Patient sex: M
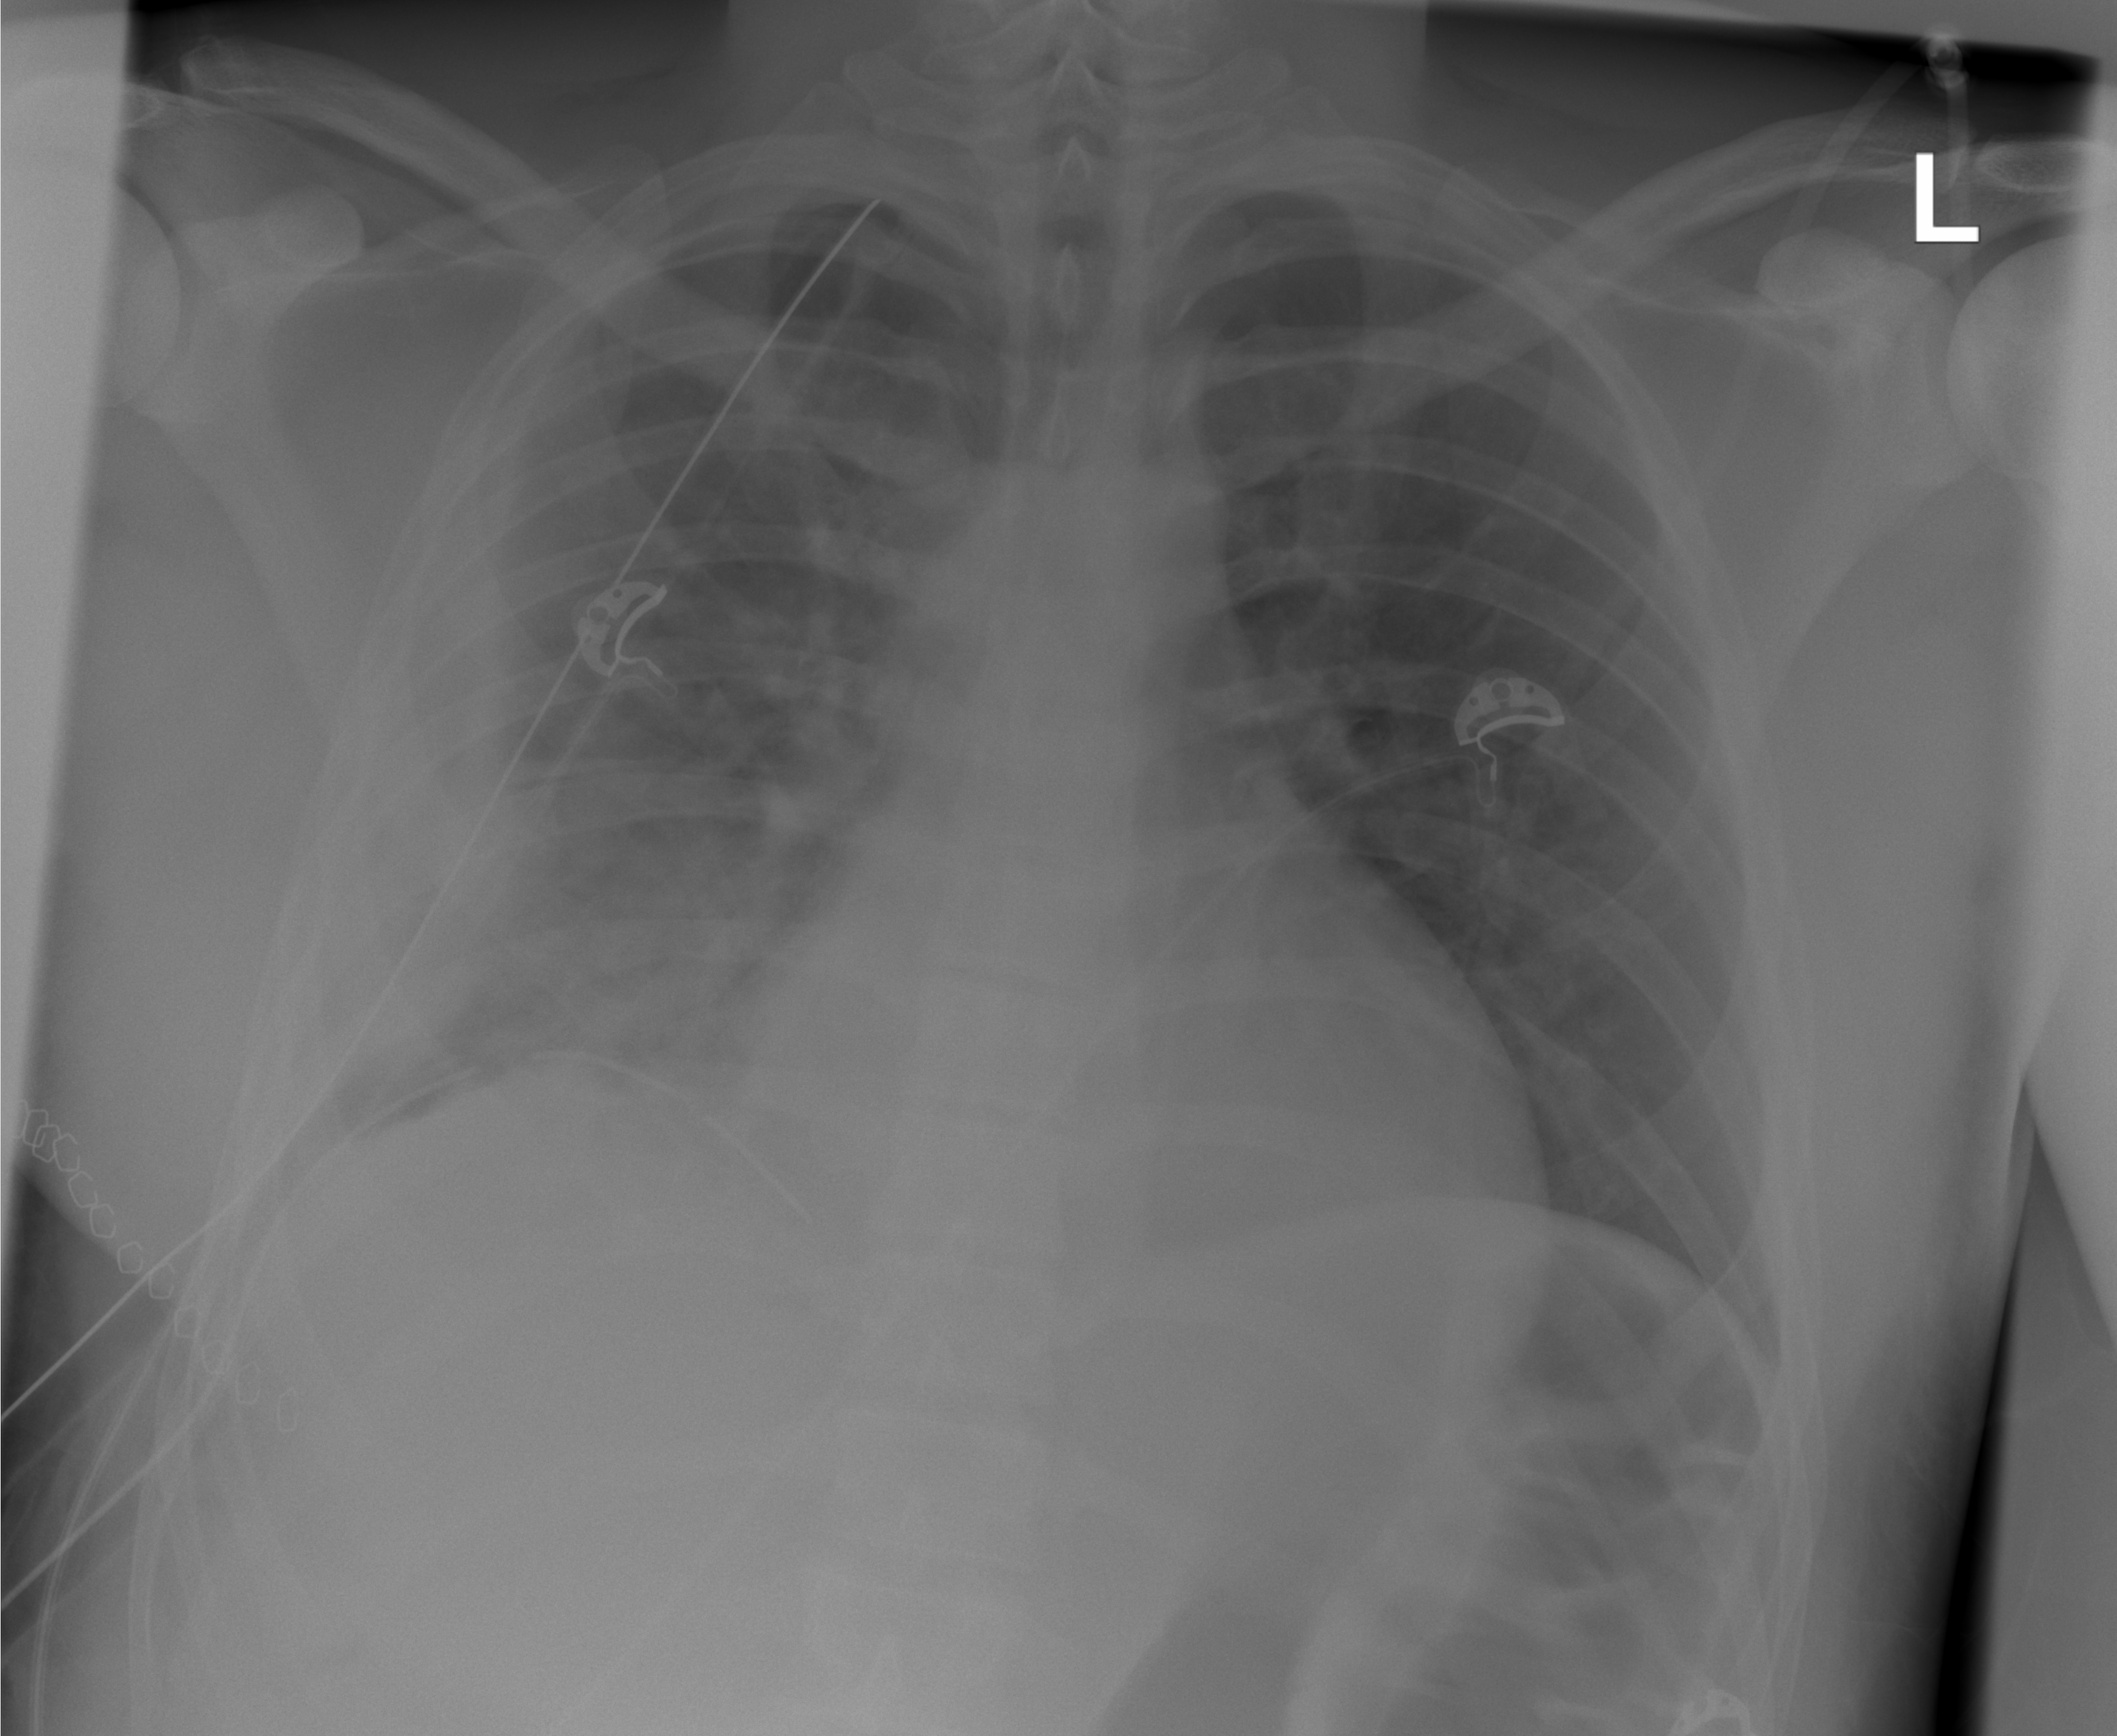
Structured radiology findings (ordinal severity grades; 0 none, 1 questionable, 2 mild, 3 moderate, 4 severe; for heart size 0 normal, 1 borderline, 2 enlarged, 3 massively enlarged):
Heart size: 0
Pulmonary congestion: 0
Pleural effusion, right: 2
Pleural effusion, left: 0
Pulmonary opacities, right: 2
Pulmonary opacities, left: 0
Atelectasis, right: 2
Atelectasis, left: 0